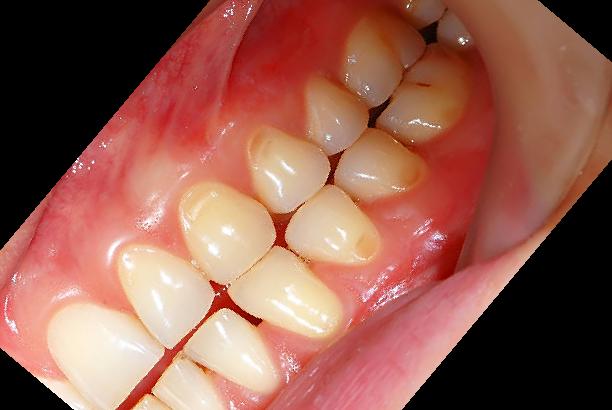
Condition: Gingivitis